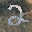
Label: 2